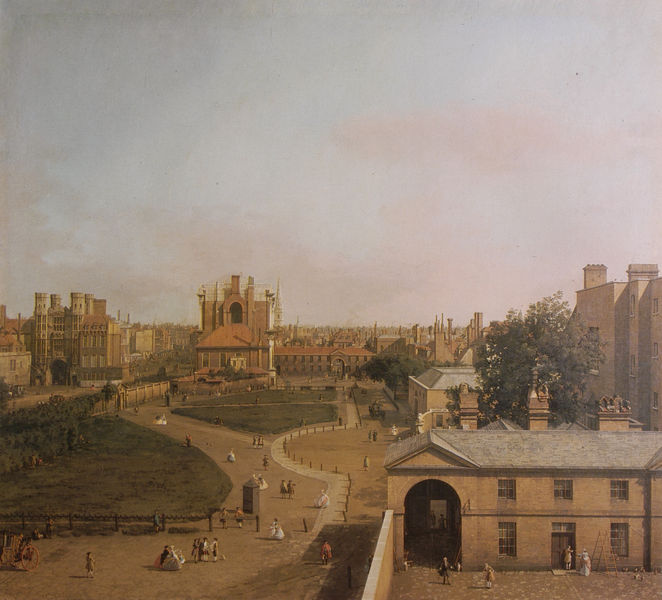
Titel: London: Whitehall and the Privy Garden from Richmond House
Künstler: Canaletto (Antonio Canal)
Institution: (Privatsammlung)
Schlagwörter: baum, blau, gemälde, himmel, mann, schatten, weiß, wolken, bäume, frauen, grün, landschaft, menschen, ocker, stadt, braun, fenster, frankreich, frau, fussgänger, grau, kleid, kleider, licht, männer, paris, pfeiler, schwarz, strasse, tür, anlage, ausblick, dach, gebäude, gras, haus, park, parkanlage, rasen, rot, schloss, weg, wiese, zaun, beige, gesellschaft, leute, malerei, rock, architektur, barock, mensch, öl, horizont, häuser, natur, weite, busch, büsche, kirche, sonne, wege, wiesen, realismus, england, arbeit, kamin, kamine, kinder, reiter, schornstein, turm, garten, ansicht, bogen, fassaden, italien, vedute, wohnhäuser, röcke, arbeiten, dorf, dächer, giebel, mauer, schornsteine, hecke, hof, grünanlage, spazieren, kutsche, platz, sepia, vogelperspektive, figuren, wagen, häuschen, leiter, staffage, wachhaus, könig, hoch, tor, zinnen, gruppen, halle, befestigung, pfosten, kirchen, panorama, smog, stadtansicht, straßen, schinken, eingang, innenhof, berlin, burg, türme, palast, torbogen, spaziergang, bürger, volk, sonntag, portal, tore, stadttor, pforte, mauern, gesellscahft, stall, gebäud, stadtmauer, höfisch, spaziergänger, london, bau, vedutte, fortezza, durchfahrt, erhöht, gartenanlage, rasenfläche, sienna, lustwandeln, tiepolo, rasenstück, don, stadtleben, männer frauen, ege, menschen spazieren, prakanlage, stape, sternenförmiger platz, 18. jahrhundert, platz stadt menschen gebäude großstadt, park rasen, türme himmel, innenhof leiter fenster, mesnschen, hhof